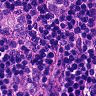
Metastatic tissue present: yes